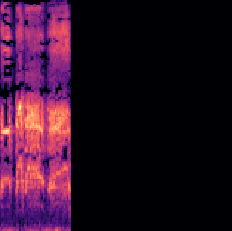
Sound class: Rooster